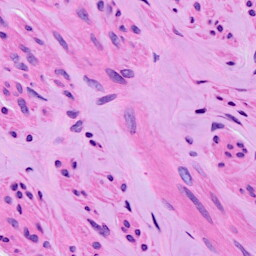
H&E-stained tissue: Ovarian